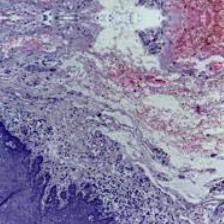
Diagnosis: Normal